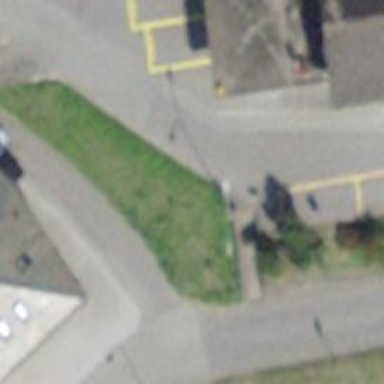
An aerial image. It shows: Road with steps.